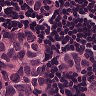
Metastatic tissue present: yes